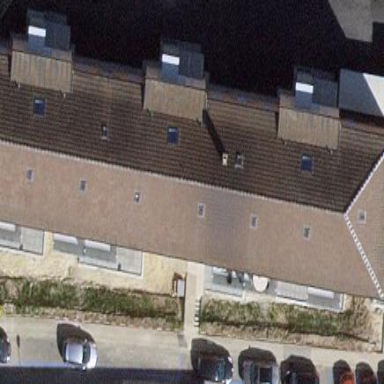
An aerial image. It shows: Apartment building with hipped roof.